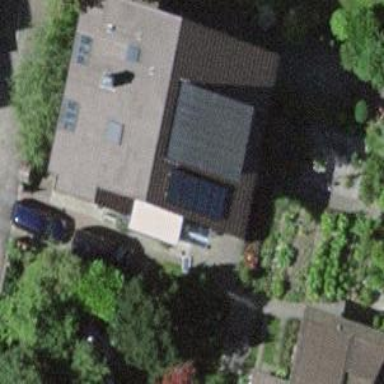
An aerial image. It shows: Solar power generator using photovoltaic panels.